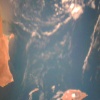
Label: water